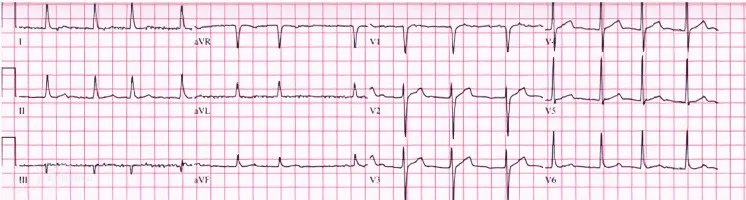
Electrocardiogram revealing atrial fibrillation with rapid ventricular response.
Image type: electrography (ekg)